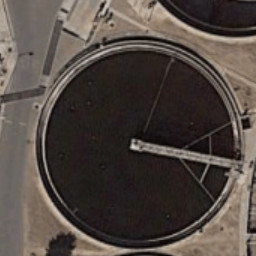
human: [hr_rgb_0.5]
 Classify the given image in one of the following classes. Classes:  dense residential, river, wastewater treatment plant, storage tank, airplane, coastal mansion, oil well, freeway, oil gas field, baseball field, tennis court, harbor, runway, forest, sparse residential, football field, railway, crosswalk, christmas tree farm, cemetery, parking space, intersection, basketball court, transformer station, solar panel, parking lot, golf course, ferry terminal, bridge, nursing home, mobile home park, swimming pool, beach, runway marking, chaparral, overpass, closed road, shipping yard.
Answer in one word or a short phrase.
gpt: wastewater treatment plant